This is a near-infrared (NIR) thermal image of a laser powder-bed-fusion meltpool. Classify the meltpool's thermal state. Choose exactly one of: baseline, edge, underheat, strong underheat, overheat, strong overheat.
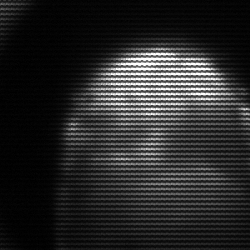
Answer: edge